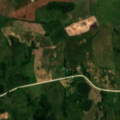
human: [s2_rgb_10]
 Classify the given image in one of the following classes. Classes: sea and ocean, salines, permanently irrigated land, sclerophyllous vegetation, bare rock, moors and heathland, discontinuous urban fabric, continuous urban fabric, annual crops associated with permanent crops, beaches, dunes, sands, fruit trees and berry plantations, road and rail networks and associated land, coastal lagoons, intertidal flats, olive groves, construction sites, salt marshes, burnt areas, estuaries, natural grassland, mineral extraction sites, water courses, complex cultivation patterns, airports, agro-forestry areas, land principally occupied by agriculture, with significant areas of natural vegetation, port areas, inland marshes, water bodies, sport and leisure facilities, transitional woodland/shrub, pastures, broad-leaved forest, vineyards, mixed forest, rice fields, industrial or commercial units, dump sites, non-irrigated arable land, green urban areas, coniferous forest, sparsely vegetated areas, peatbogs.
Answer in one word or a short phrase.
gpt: non-irrigated arable land, pastures, land principally occupied by agriculture, with significant areas of natural vegetation